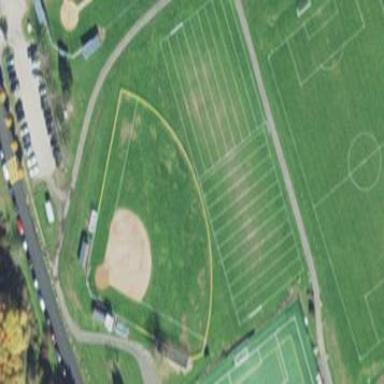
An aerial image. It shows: Baseball pitch for leisure land.